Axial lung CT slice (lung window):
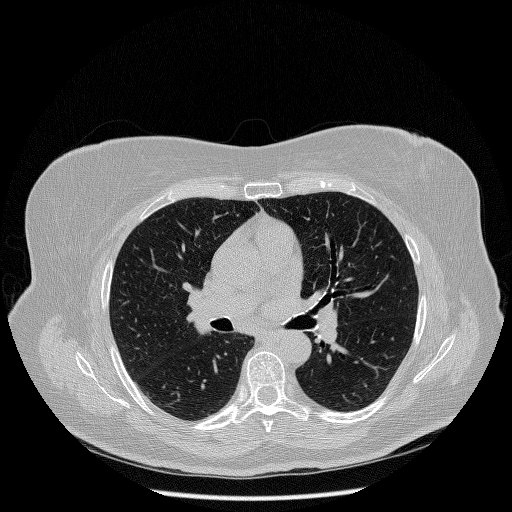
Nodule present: no